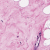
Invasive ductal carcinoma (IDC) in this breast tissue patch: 0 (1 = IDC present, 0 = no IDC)